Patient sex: M
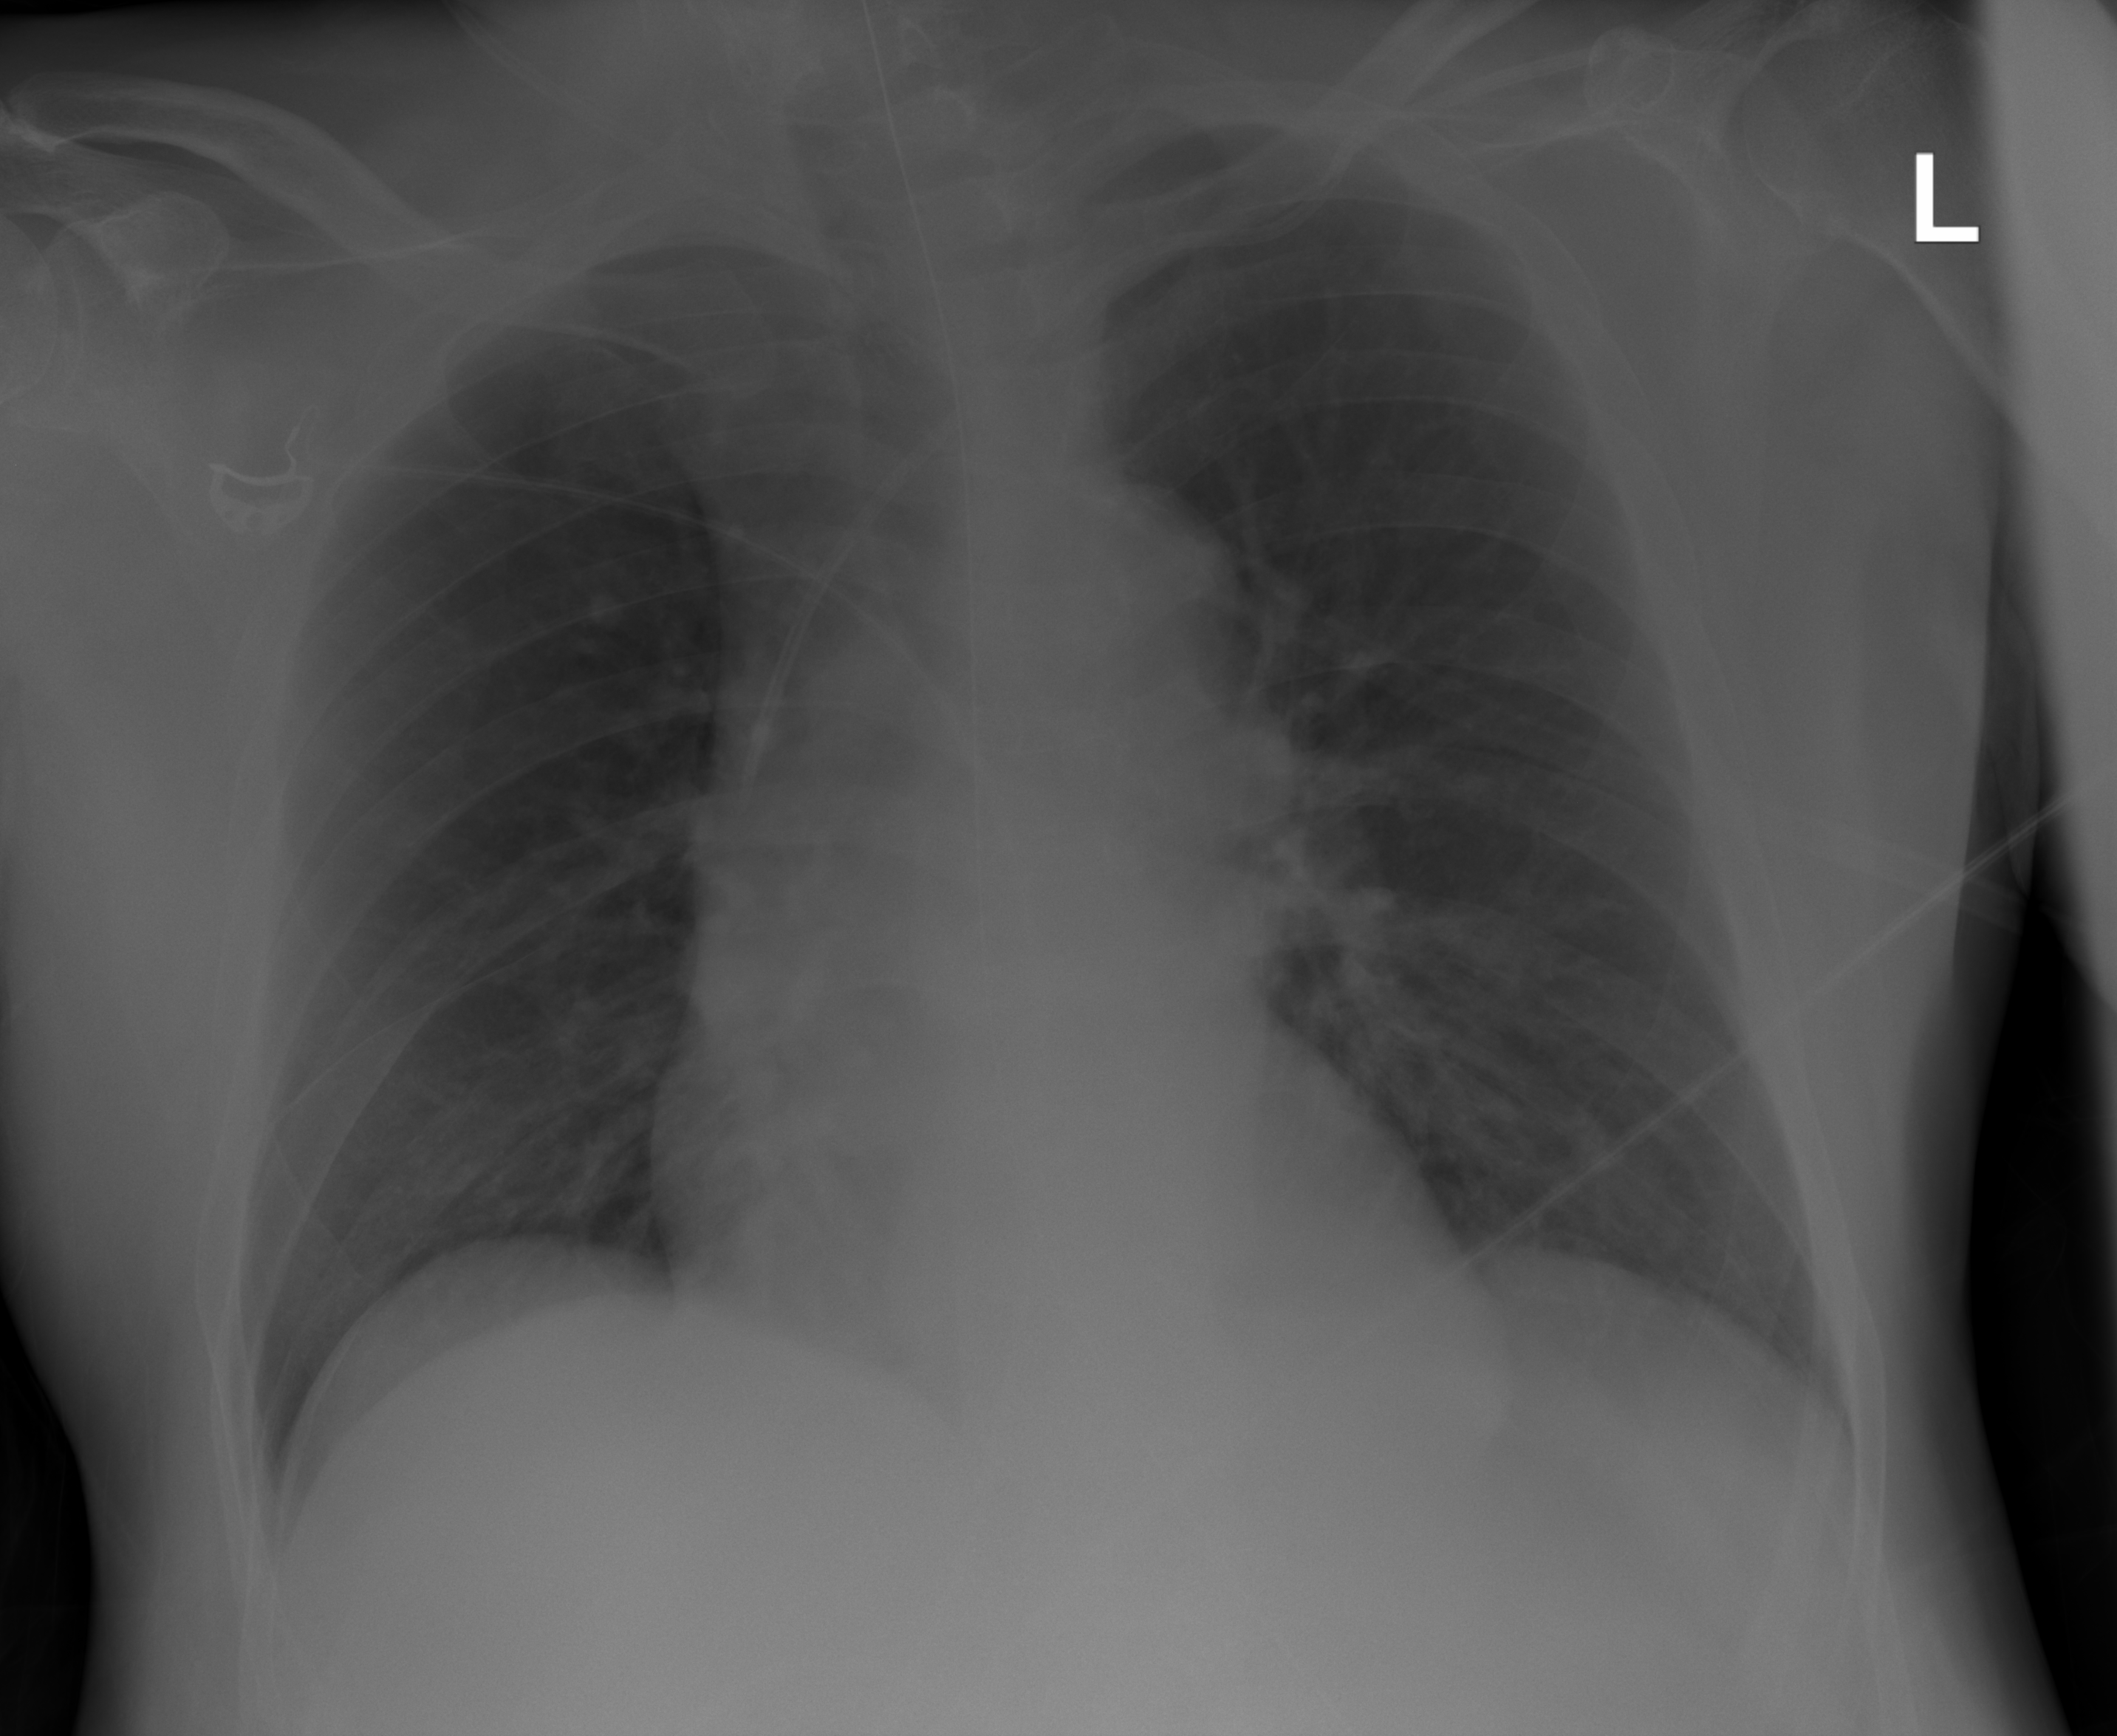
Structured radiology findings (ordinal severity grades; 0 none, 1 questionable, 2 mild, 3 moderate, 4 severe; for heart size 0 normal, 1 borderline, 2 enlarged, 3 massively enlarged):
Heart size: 2
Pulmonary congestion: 0
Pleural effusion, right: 0
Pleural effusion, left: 0
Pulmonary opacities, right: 0
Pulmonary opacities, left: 0
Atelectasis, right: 2
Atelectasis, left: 2